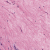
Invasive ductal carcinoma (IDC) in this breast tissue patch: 0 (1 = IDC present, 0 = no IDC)